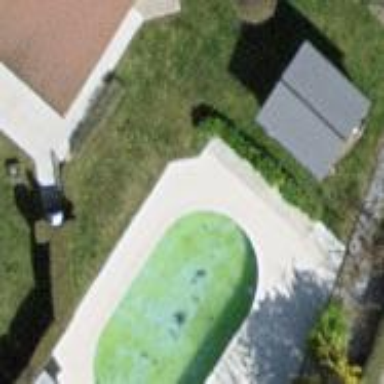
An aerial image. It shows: Swimming pool located in leisure land.